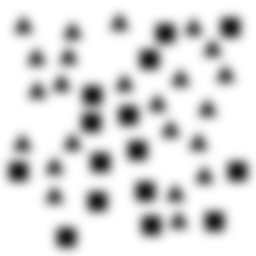
Squares: 15
Triangles: 23
Stars: 0
Total shapes: 38